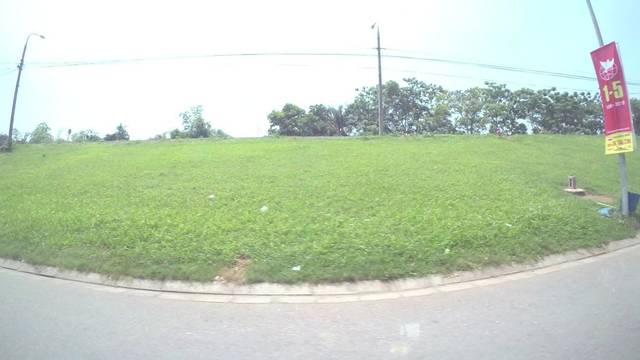
Region: Vietnam
Coordinates: 21.024, 105.886